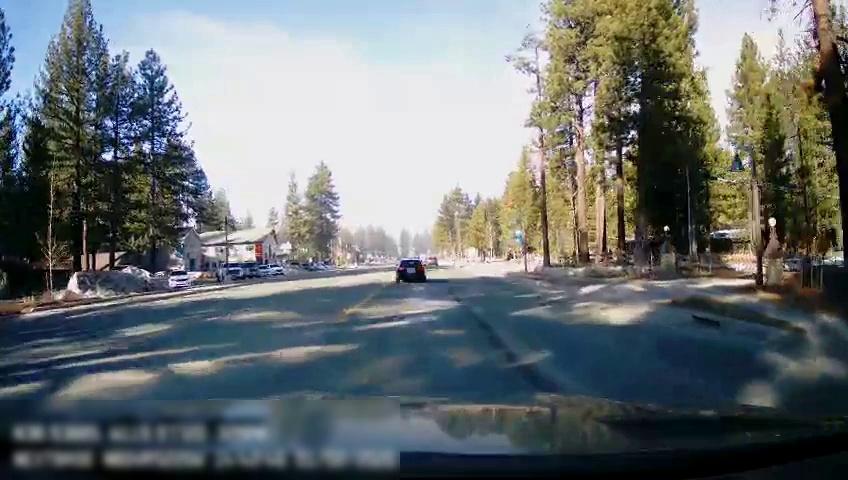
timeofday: Day
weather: Sunny
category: Drivable Space
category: Vehicles | SUV
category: Vehicles | SUV
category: Vehicles | Car
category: Lanes | Opposite Lane
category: Lanes | Current Lane
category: Lanes | Current Lane